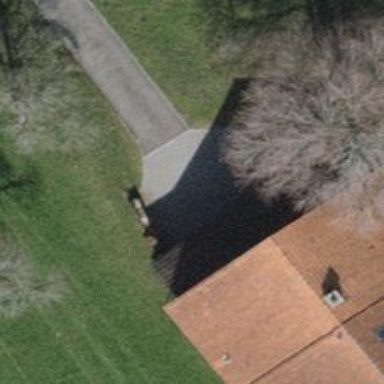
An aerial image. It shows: Paved driveway road for service vehicles.